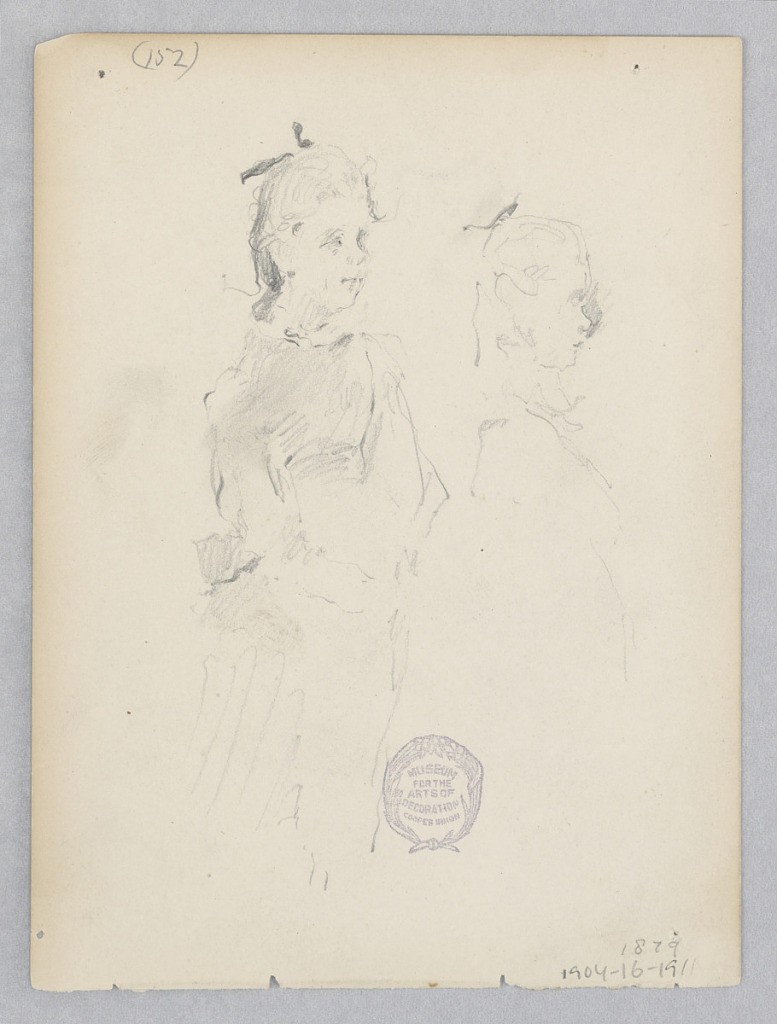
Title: Child
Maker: Robert Frederick Blum, American, 1857–1903
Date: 1879
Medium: Graphite on wove paper
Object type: Drawing
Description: Two sketches of a young female model wearing a dress and ribbons in her hair.